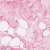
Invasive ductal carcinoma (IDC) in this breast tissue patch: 0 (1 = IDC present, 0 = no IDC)